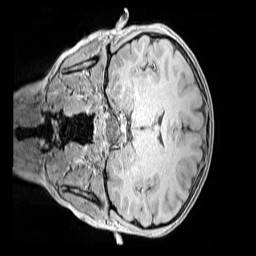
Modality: MP2RAGE
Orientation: coronal
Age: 12
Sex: female
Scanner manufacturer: siemens
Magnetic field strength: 3 T
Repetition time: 4 s
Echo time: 0.00299 s